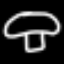
Label: mushroom